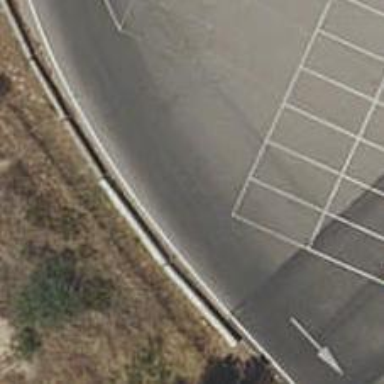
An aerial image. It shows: Asphalt parking aisle along service road.